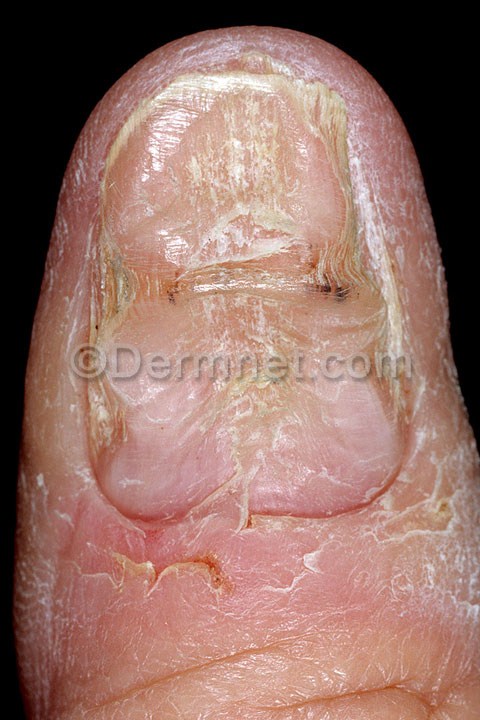
Disease: Nail Fungus and other Nail Disease